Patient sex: M
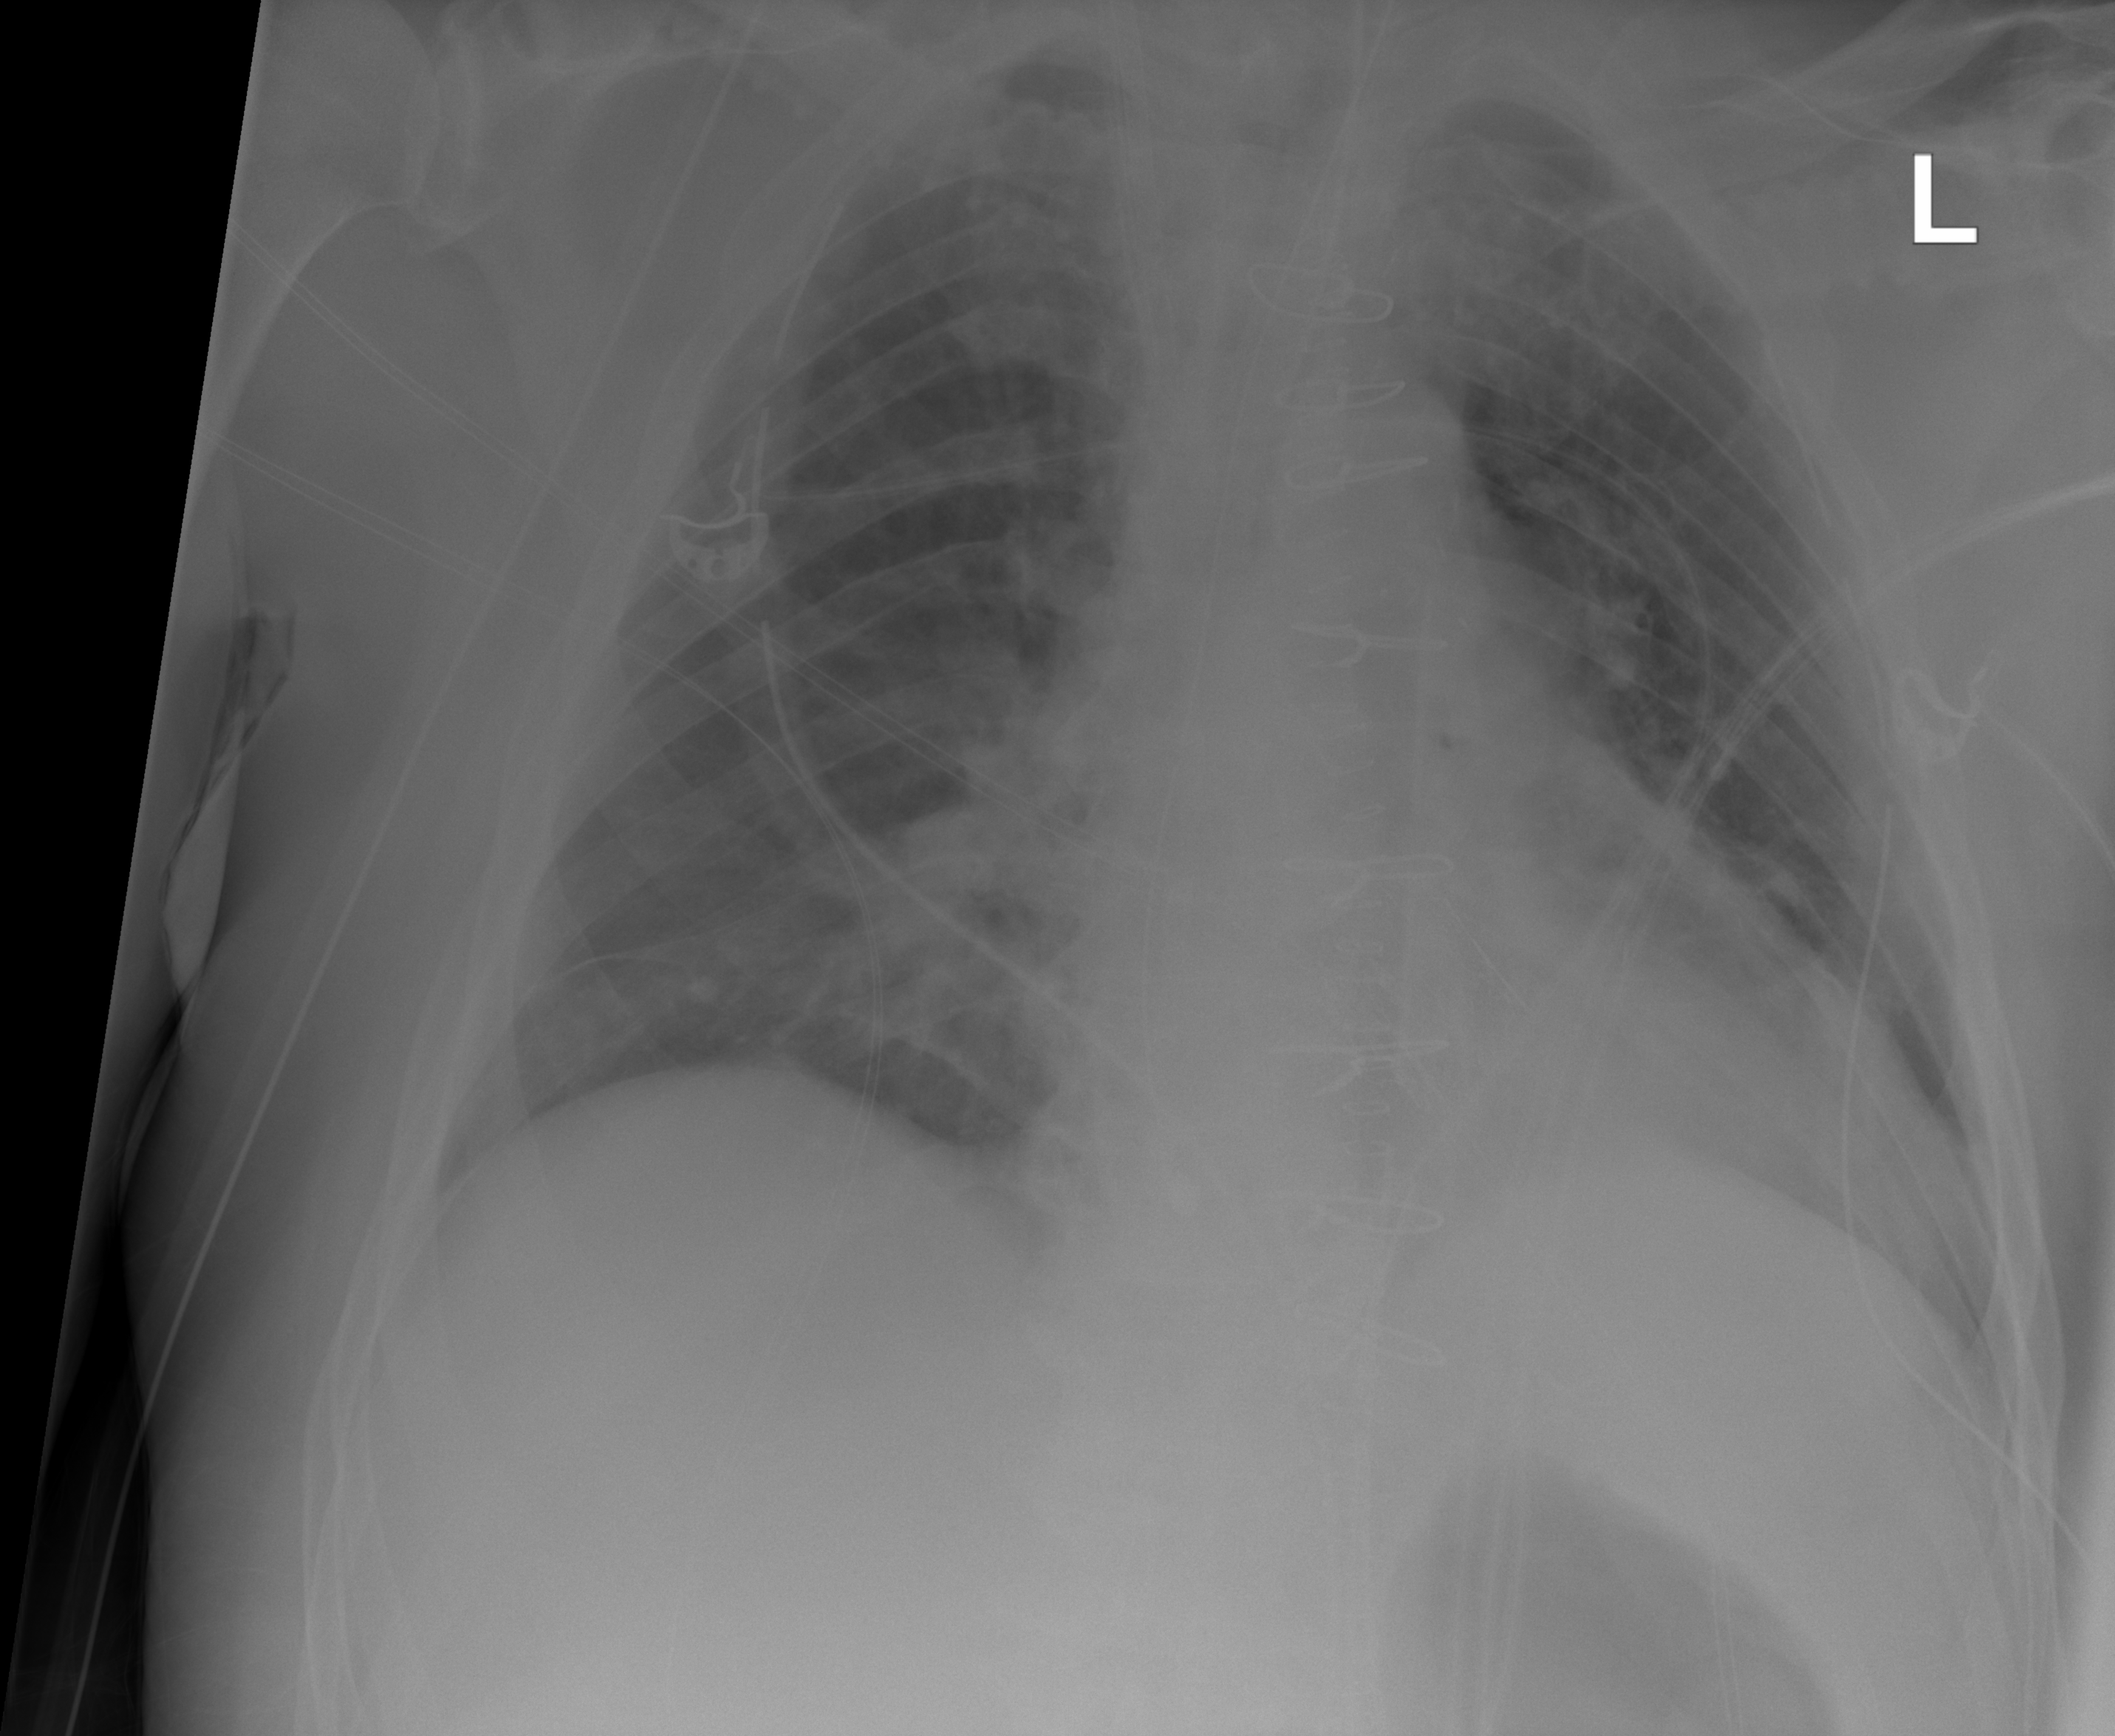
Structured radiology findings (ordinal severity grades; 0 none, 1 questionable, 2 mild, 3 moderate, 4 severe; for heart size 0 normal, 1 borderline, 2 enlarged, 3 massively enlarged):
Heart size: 2
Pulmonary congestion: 2
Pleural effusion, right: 0
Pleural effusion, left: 0
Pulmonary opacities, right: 2
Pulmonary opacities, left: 0
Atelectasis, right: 0
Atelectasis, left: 0